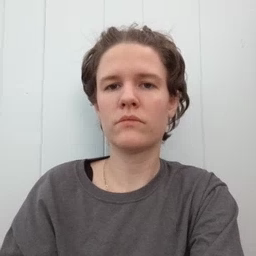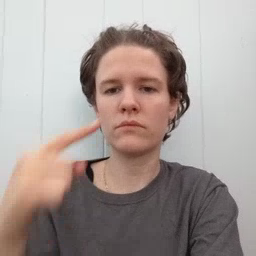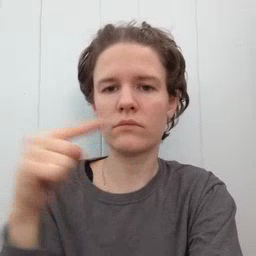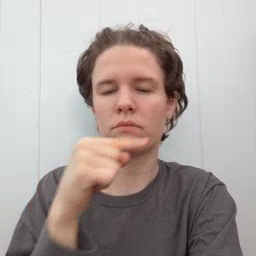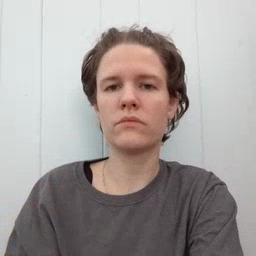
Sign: toothbrush